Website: home-depot
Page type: customer-info-address
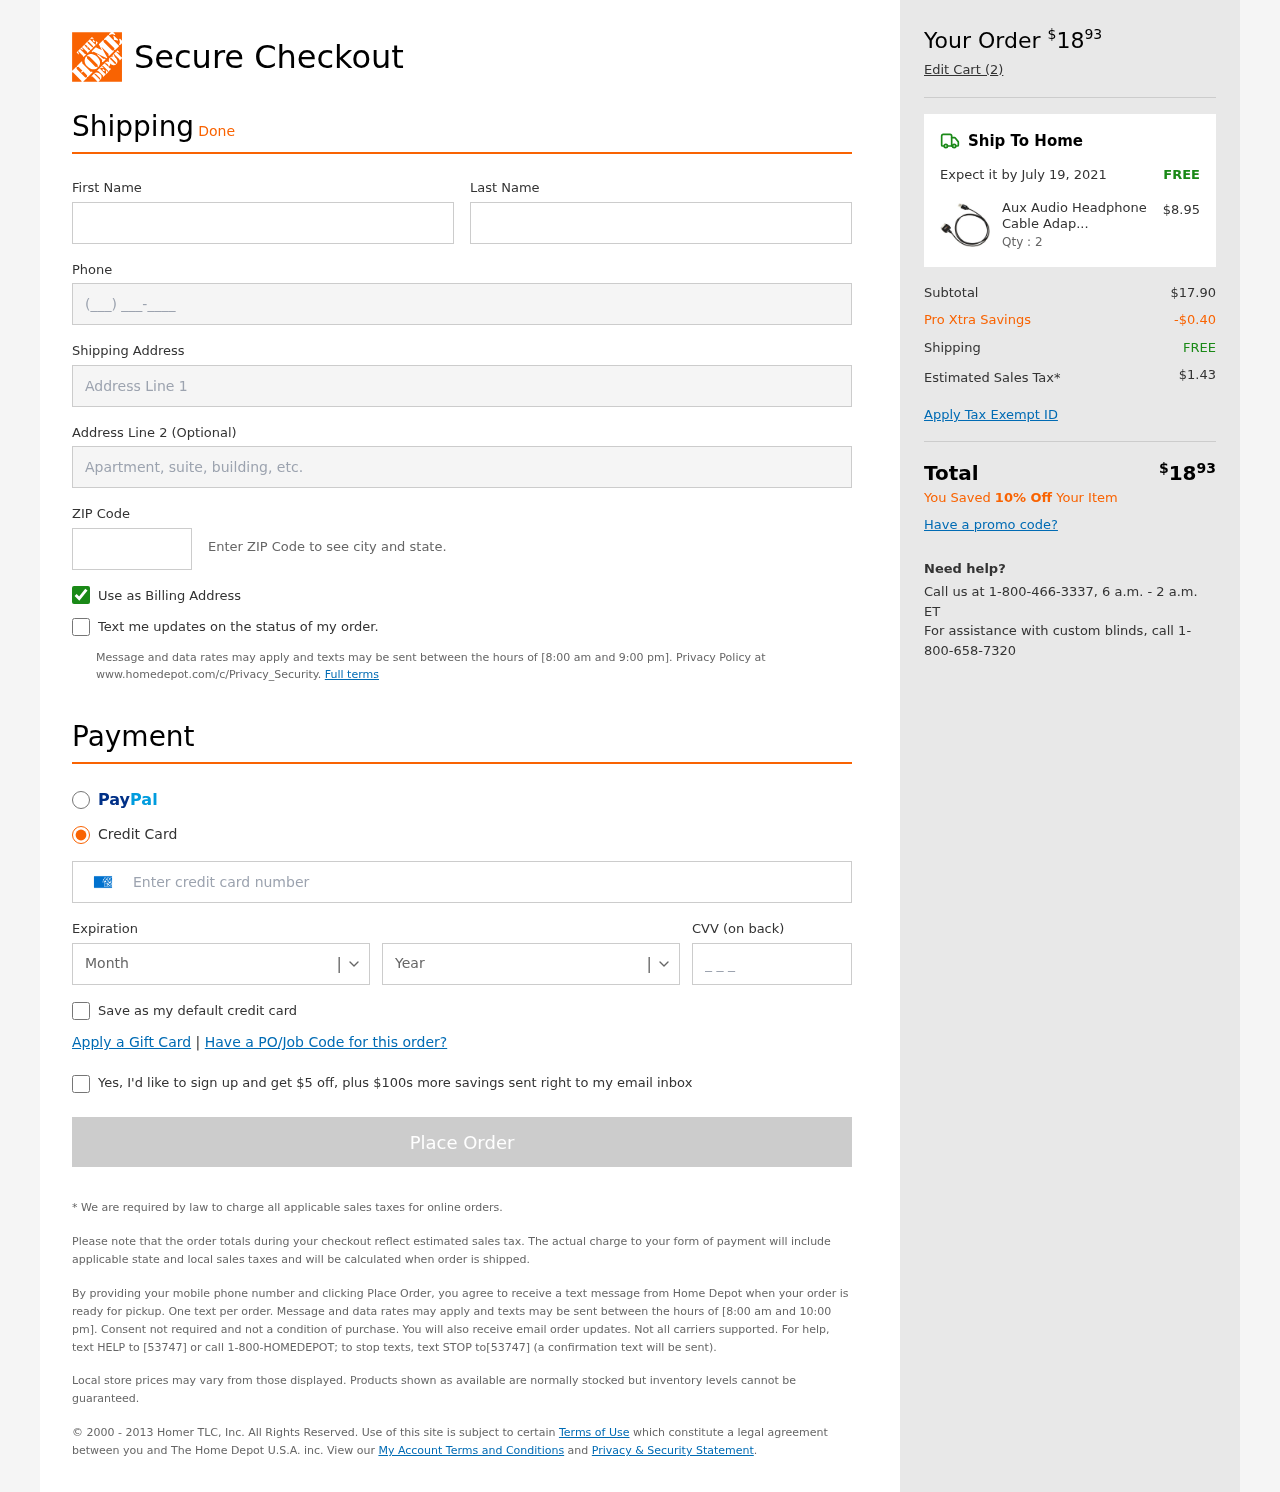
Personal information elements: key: PII_CARD_CVV
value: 9612
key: PII_CARD_EXPIRY_MONTH
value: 01
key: PII_CARD_EXPIRY_YEAR
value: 27
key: PII_CARD_NUMBER
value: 3766 4745 5987 317
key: PII_FIRSTNAME
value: Nancy
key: PII_LASTNAME
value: Smith
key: PII_PHONE
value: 5657315807
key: PII_POSTCODE
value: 15287
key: PII_STREET
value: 8938 Paul Orchard Apt. 697
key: PII_STREET2
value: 4592 Jacob Wall Apt. 009
Product elements: key: PRODUCT1_NAME
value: Aux Audio Headphone Cable Adapter Splitter
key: PRODUCT1_PRICE
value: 8.95
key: PRODUCT1_QUANTITY
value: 2
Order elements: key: ORDER_TOTAL
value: $1893
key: ORDER_NUM_ITEMS
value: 2
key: ORDER_DELIVERY_DATE
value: July 19, 2021
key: ORDER_SHIPPING_COST
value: FREE
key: ORDER_SUBTOTAL
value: $17.90
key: ORDER_DISCOUNT
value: -$0.40
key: ORDER_SHIPPING_COST2
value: FREE
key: ORDER_TAX
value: $1.43
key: ORDER_TOTAL2
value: $1893
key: ORDER_SAVINGS_MESSAGE
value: You Saved 10% Off Your Item